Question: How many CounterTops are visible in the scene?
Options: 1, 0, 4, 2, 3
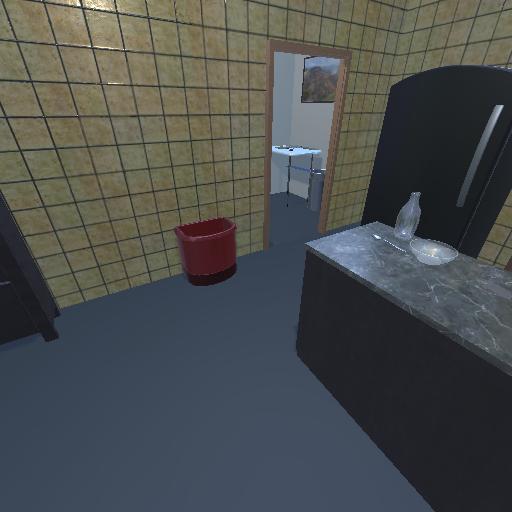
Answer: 1